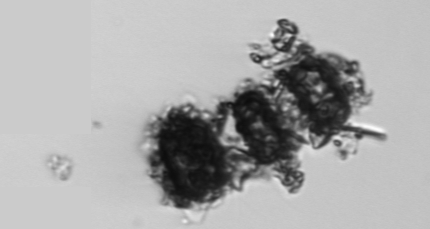
Label: Thalassiosira_TAG_external_detritus